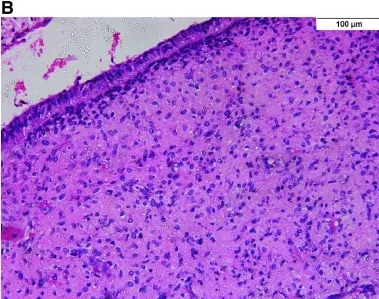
X200).
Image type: pathology (h&e)